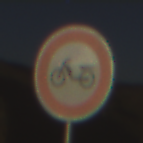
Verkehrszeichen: VerbotMofas
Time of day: SunriseSunset
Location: Outdoor (Nature)
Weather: Clear
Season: NotSpecified
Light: Natural